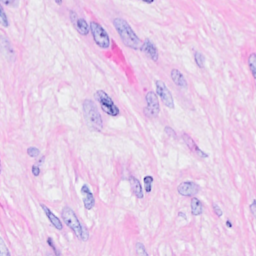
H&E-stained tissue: Breast